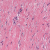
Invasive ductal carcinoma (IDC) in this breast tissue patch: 0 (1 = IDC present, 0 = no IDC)